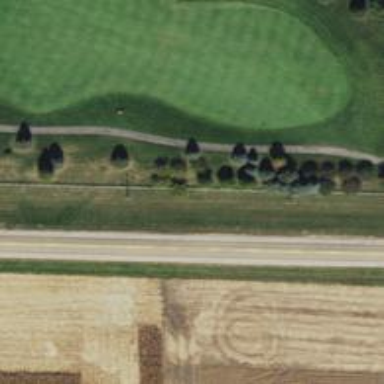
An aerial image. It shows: Service road used as golf cart path.